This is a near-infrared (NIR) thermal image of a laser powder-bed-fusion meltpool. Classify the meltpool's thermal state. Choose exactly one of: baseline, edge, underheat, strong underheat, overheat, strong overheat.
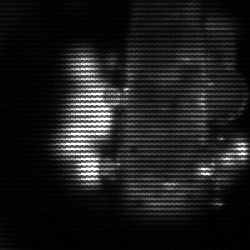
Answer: strong underheat